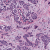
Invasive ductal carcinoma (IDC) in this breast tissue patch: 1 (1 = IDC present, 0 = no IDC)